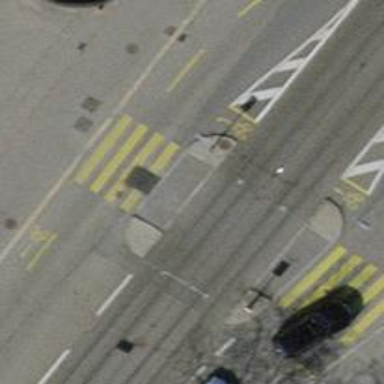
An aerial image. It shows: Tram crossing on the railway.